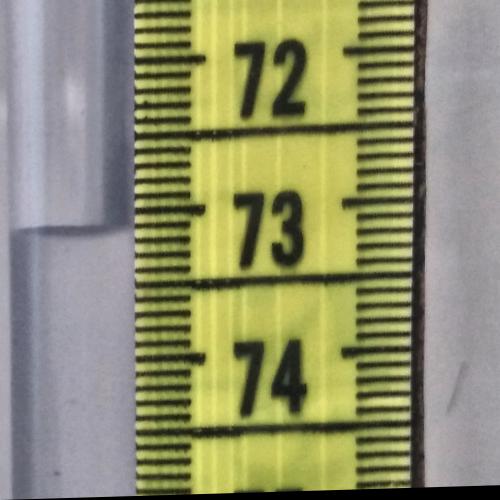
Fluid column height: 73.1 cm